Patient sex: M
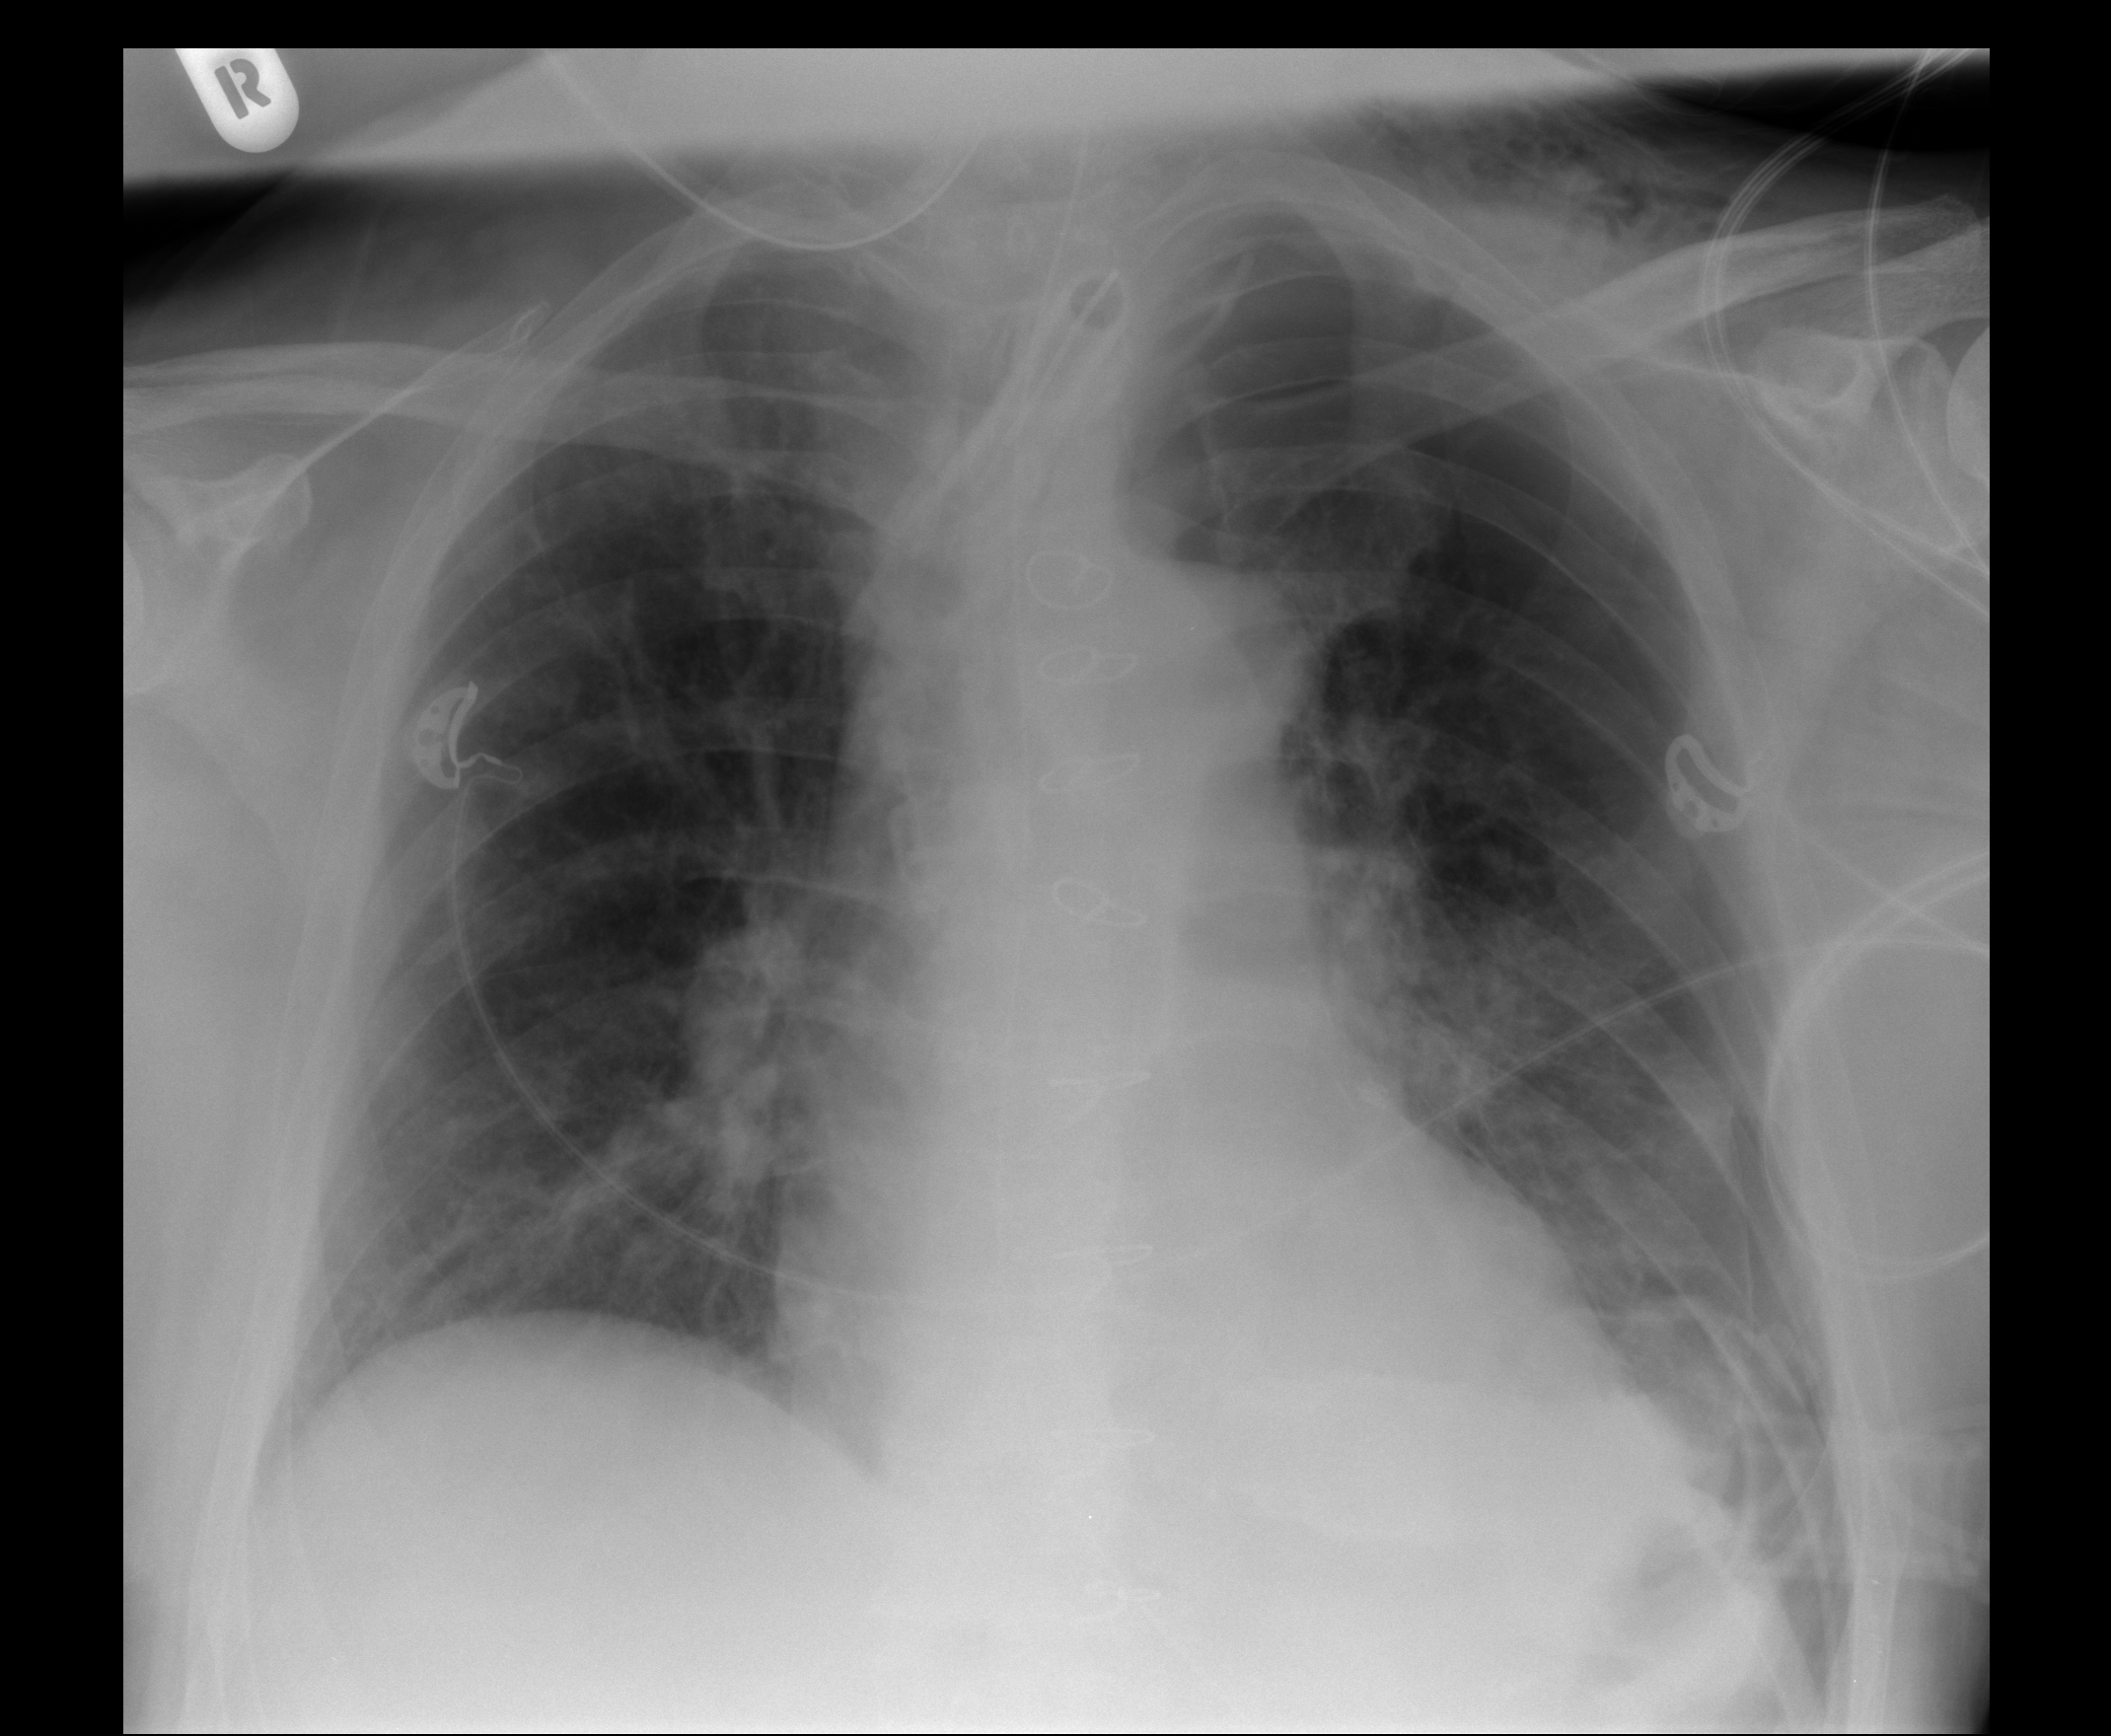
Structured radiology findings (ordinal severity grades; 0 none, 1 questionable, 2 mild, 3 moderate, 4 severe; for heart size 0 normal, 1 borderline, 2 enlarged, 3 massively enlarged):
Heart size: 2
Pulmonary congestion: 2
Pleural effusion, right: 0
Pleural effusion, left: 0
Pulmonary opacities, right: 2
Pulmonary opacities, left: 2
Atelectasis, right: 2
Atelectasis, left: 2